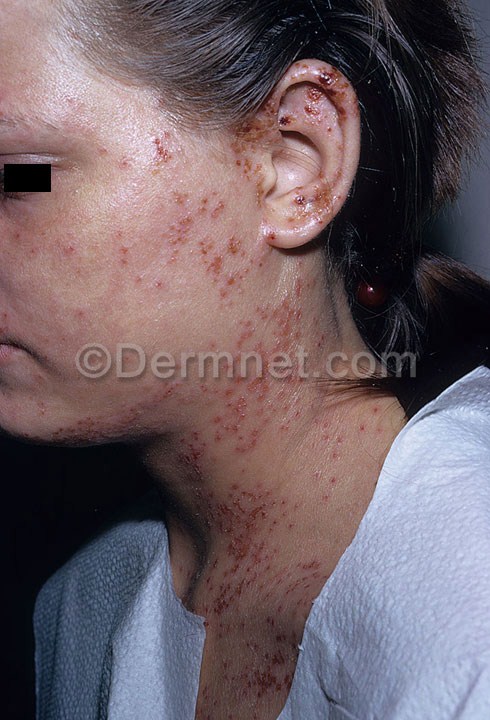
Disease: Warts Molluscum and other Viral Infections